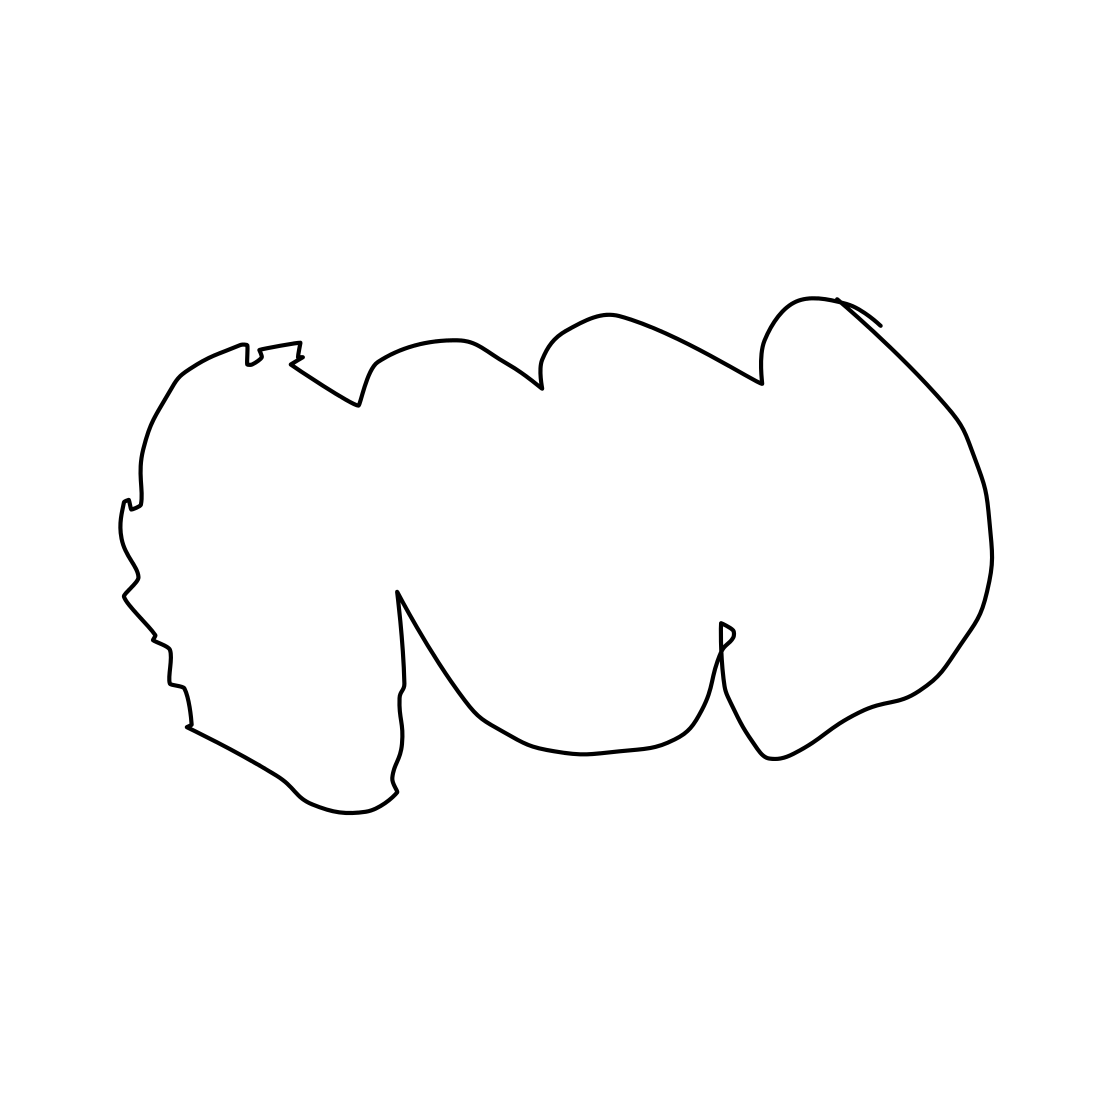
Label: cloud